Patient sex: M
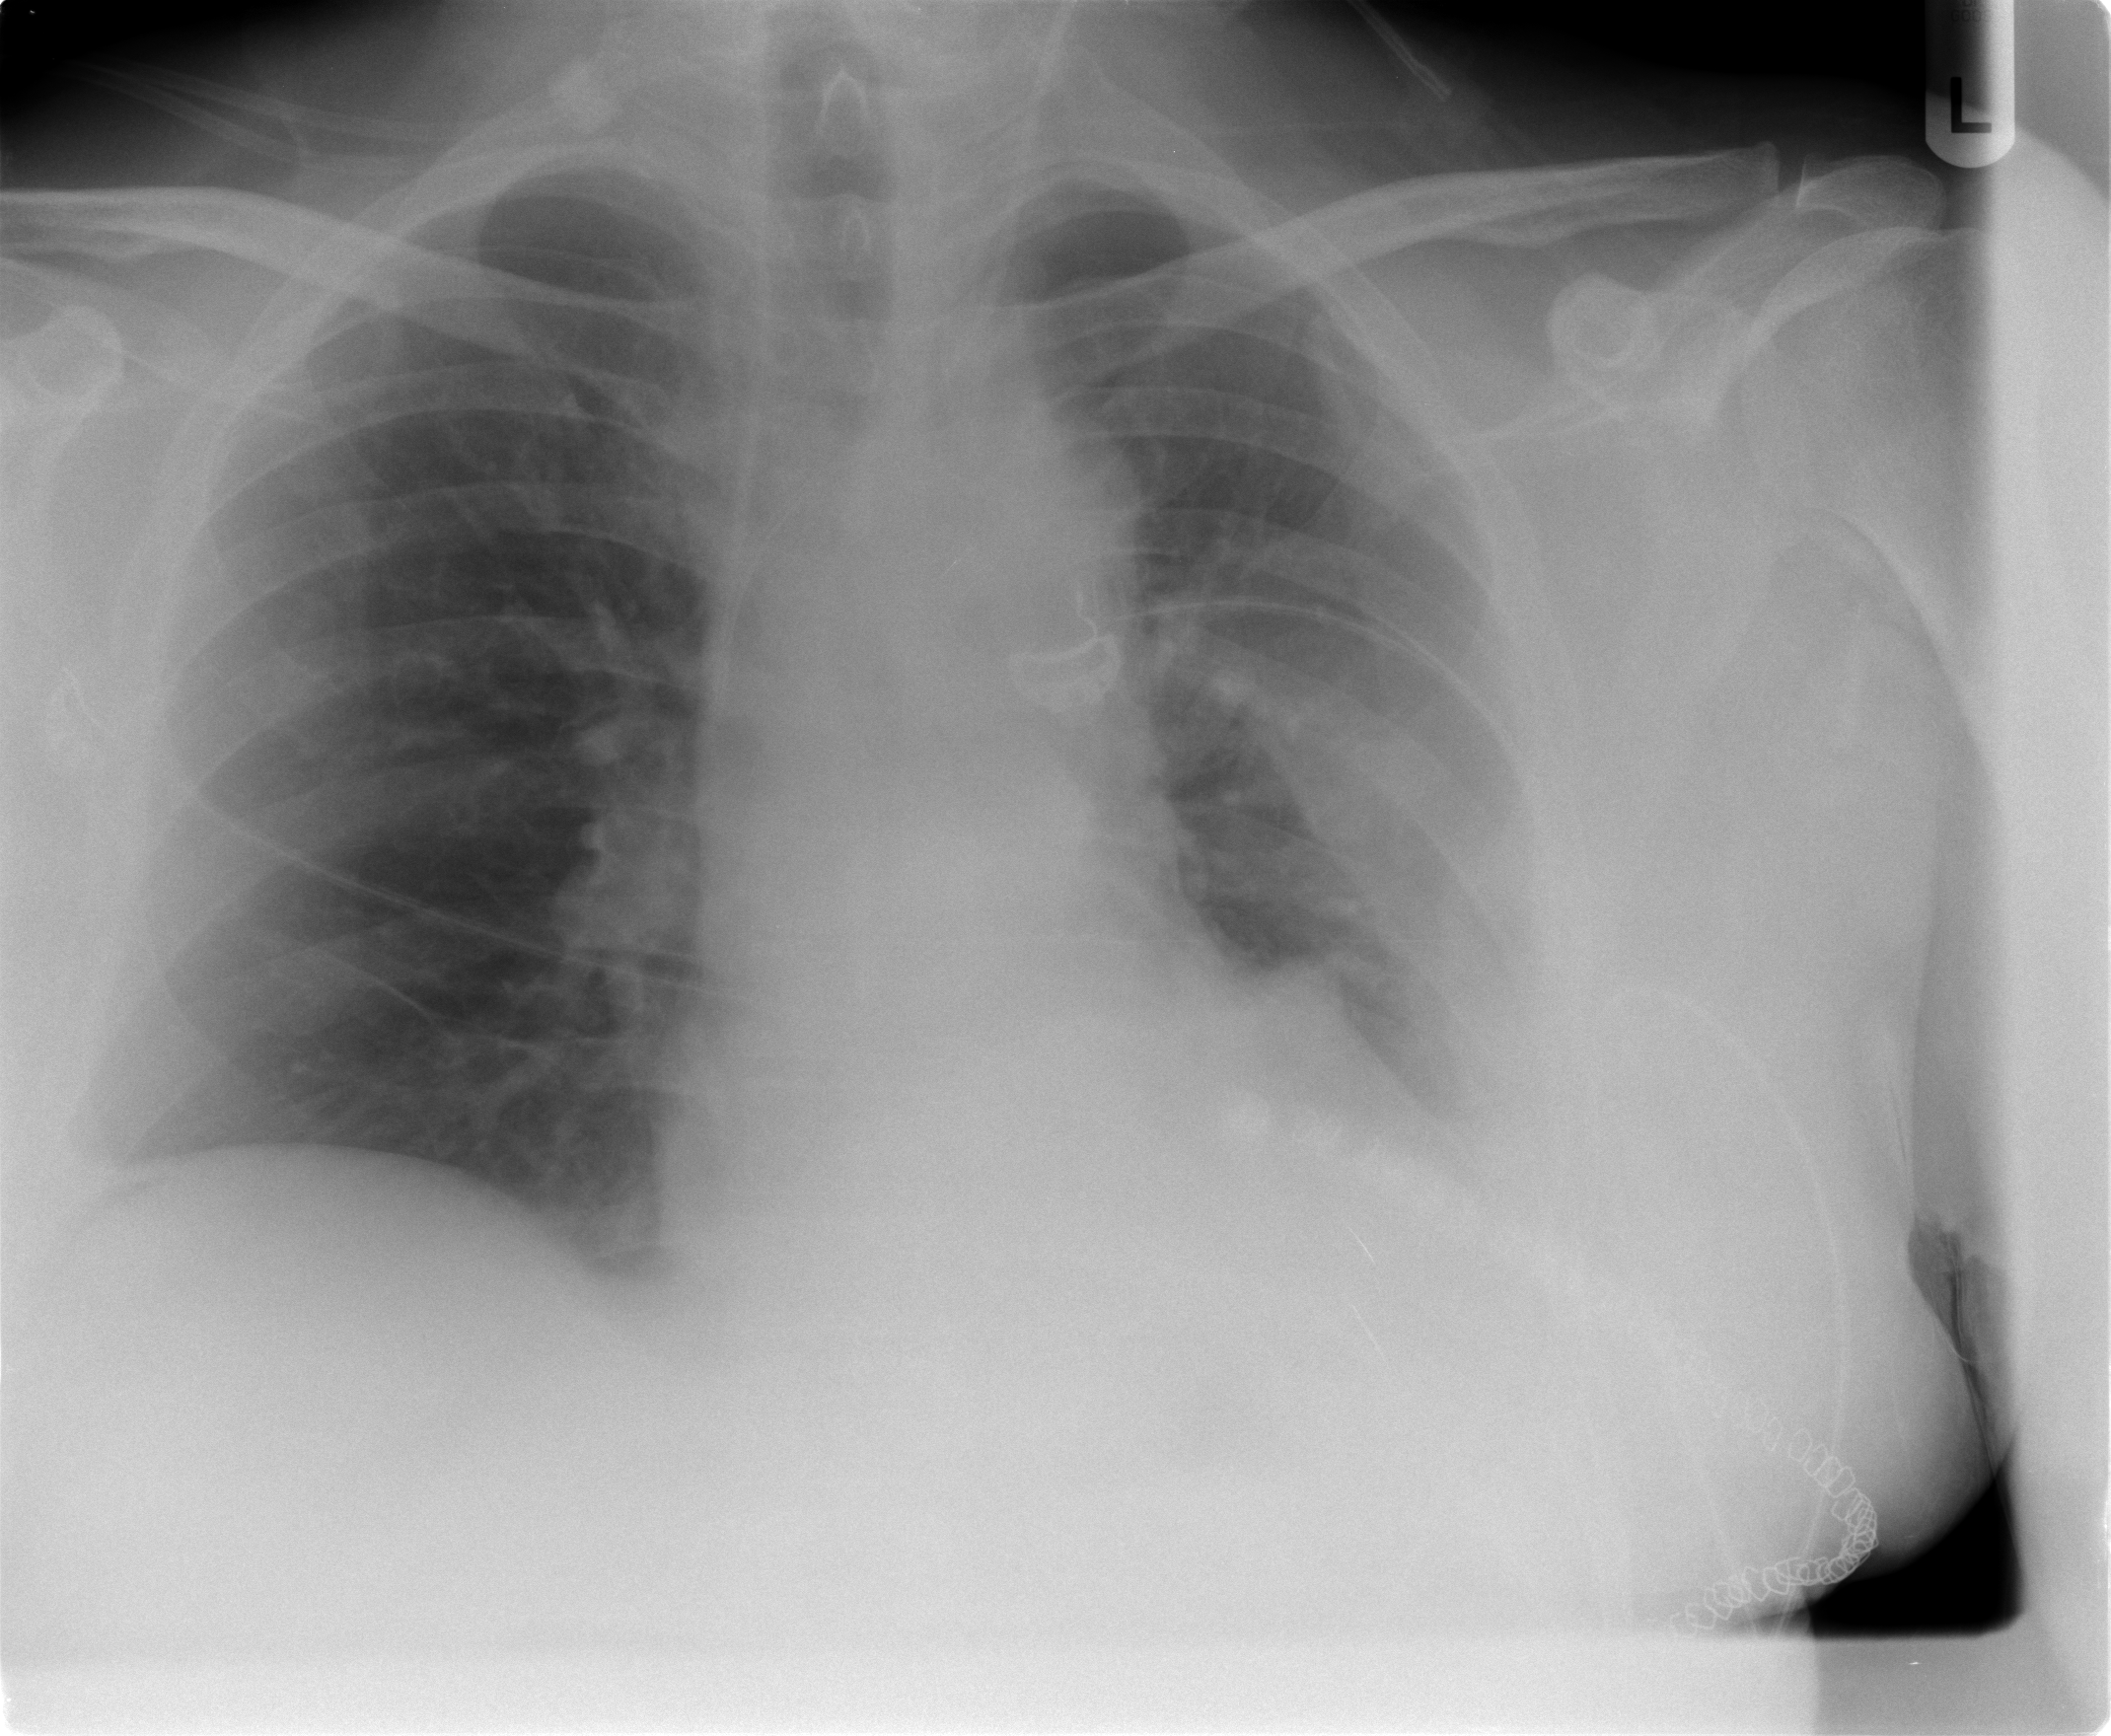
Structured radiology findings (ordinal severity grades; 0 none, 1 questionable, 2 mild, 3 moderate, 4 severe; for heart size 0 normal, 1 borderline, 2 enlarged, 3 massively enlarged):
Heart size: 1
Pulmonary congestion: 0
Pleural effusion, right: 0
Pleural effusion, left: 2
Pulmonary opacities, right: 0
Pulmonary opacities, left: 1
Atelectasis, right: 1
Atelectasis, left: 2